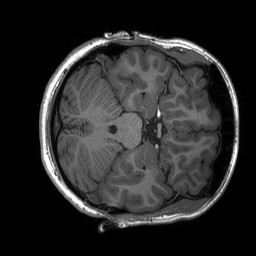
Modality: T1w
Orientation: axial
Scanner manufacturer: siemens
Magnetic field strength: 3 T
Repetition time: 2.3 s
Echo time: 0.00207 s